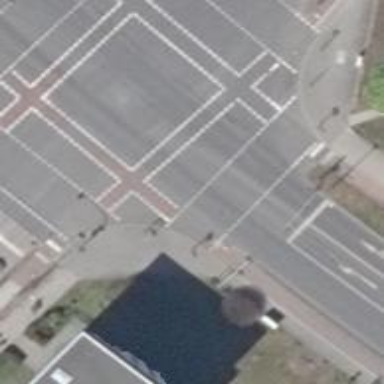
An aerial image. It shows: Secondary road with asphalt surface. It has separate sidewalks on both sides.